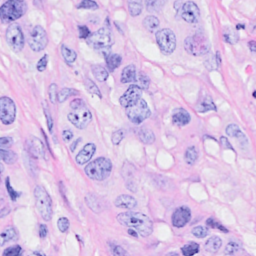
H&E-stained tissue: Breast